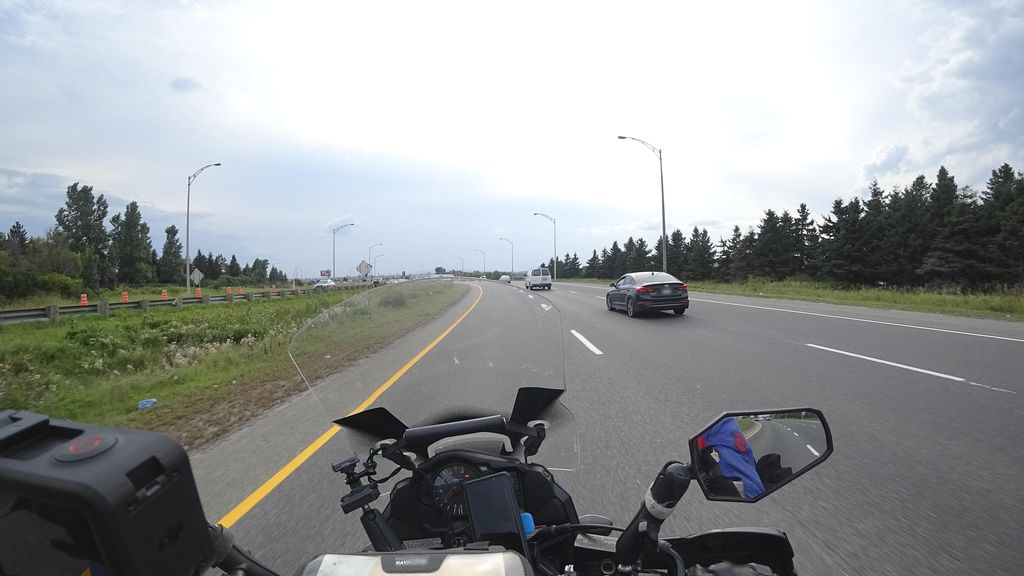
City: quebec_city